Brain MRI, t1w sequence, axial 2D slice.
Patient: age 34, sex F, weight 95 kg, height 1.95 m
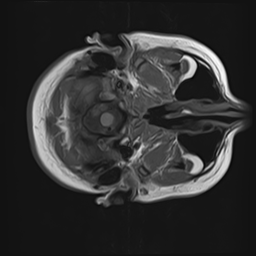